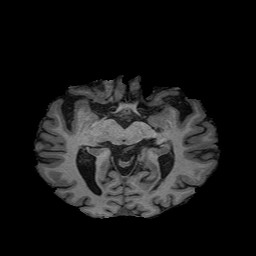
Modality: T1w
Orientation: coronal
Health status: healthy